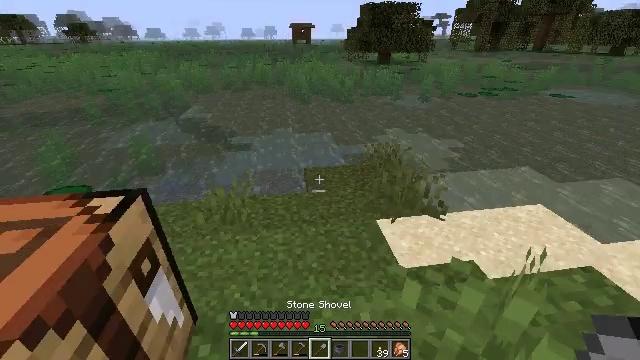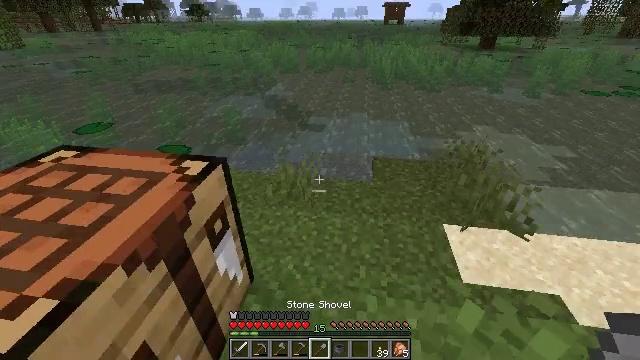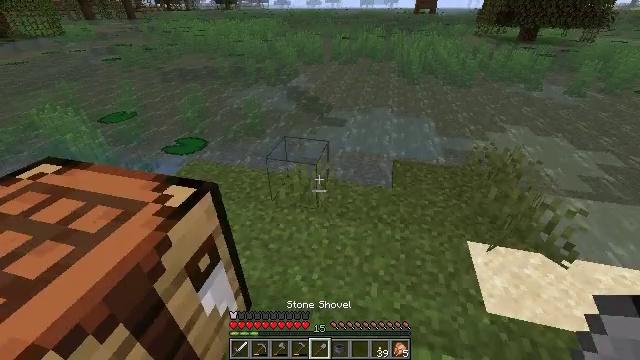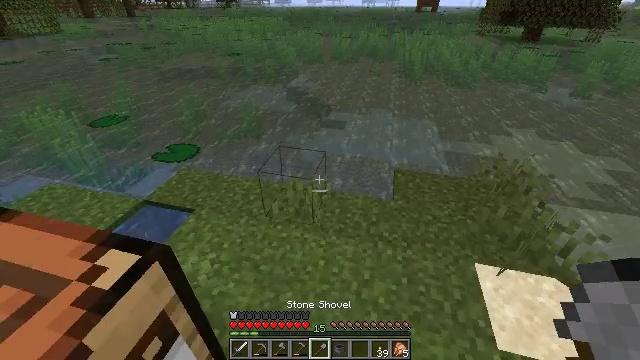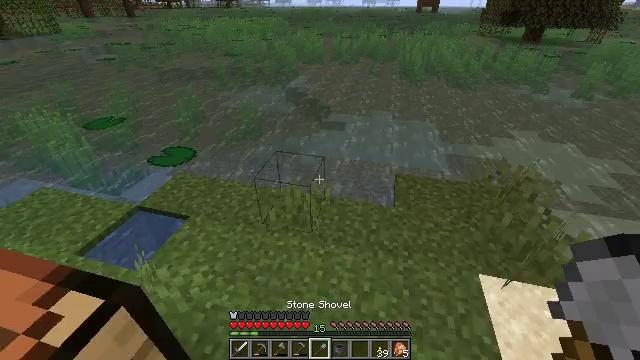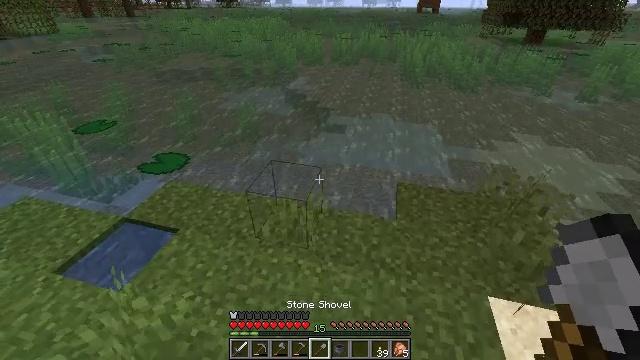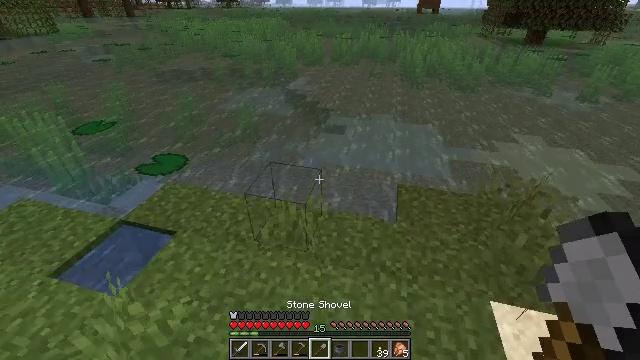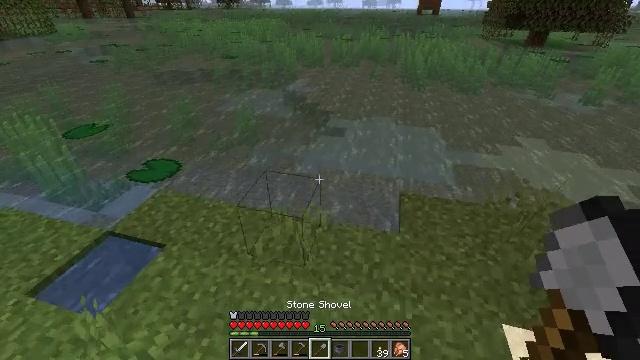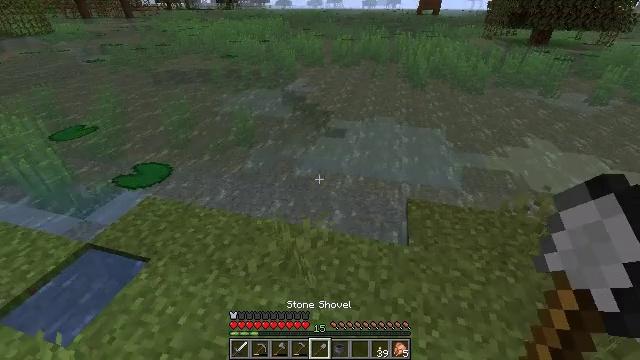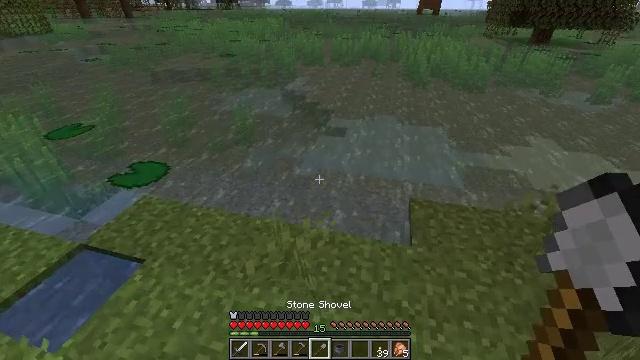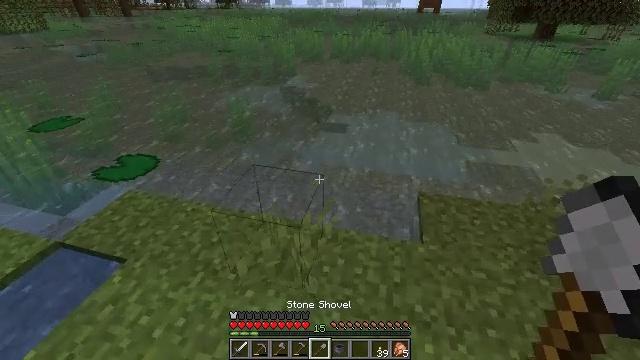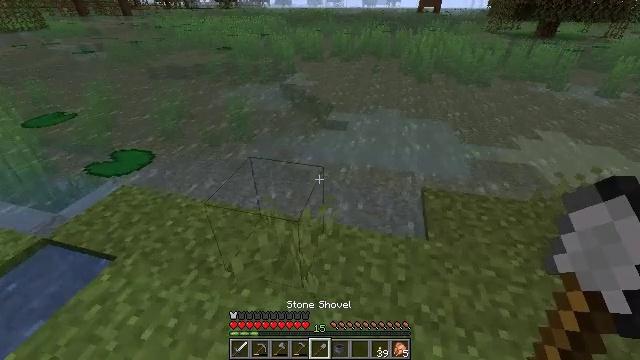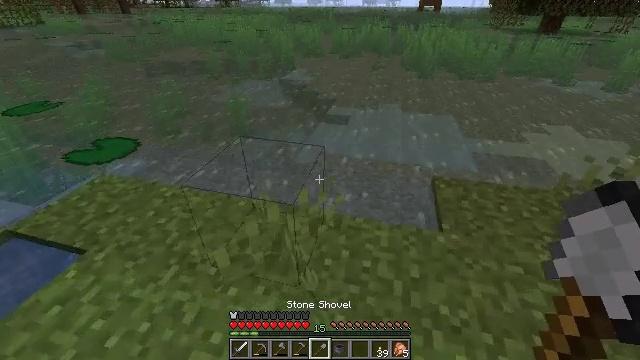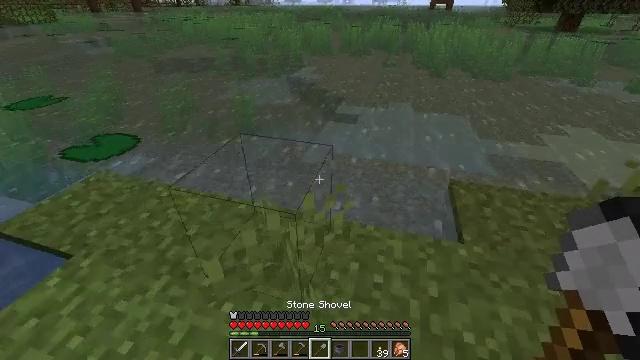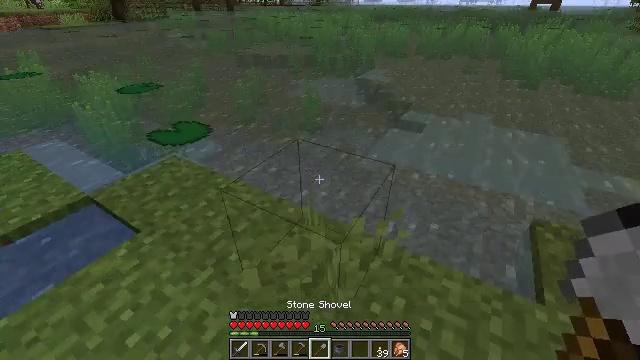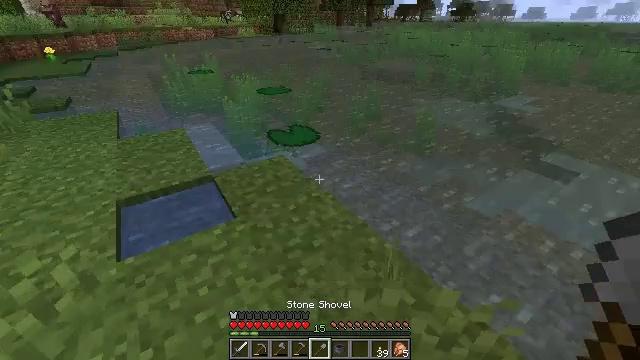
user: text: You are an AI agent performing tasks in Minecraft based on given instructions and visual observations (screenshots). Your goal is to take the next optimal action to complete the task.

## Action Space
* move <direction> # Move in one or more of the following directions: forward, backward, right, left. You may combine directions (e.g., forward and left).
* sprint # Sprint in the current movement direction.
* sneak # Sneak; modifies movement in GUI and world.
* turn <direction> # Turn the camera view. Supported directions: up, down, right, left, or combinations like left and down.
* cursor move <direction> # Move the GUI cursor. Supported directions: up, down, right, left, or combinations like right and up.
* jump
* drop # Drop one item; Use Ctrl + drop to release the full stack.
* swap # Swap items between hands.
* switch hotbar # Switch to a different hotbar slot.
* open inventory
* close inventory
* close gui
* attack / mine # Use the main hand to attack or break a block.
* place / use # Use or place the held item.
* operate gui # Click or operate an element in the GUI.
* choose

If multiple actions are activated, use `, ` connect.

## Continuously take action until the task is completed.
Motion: motion action
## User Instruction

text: Collect a lily pad from a pond.
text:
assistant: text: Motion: move forward, turn left and down
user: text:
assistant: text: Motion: move forward, turn left and down
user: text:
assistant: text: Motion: move forward
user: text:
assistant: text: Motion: move forward
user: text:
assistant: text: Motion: move forward
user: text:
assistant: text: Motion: move forward
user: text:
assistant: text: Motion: move forward
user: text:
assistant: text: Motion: move forward
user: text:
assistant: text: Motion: move forward
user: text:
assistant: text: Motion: move forward
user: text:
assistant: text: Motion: move forward
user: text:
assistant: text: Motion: move forward
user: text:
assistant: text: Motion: move forward, turn left
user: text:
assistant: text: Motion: move forward, turn left
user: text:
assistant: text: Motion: move forward, turn left and up
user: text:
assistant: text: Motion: move forward, turn left and up
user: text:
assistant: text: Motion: move forward, turn left
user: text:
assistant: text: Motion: move forward, turn left
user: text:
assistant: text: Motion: move forward
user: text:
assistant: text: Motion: move forward
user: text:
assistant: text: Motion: move forward
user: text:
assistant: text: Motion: move forward
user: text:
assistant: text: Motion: move forward
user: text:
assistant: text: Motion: move forward, turn right
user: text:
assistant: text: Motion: move forward, turn right and down
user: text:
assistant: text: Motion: move forward, attack / mine
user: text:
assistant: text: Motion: move forward, turn down, attack / mine
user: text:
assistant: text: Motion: turn right and down, attack / mine
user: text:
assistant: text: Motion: turn right and down
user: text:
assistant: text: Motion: turn right